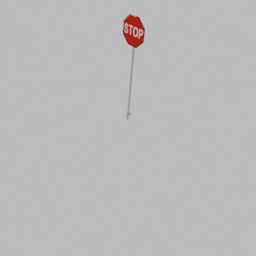
Label: architecture